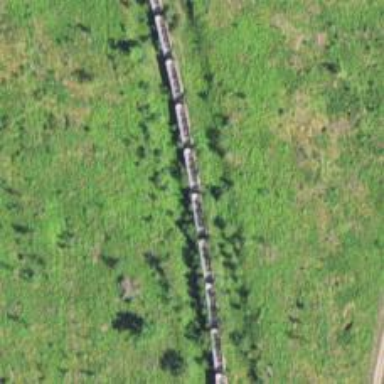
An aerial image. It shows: Preserved historic railway with rails.